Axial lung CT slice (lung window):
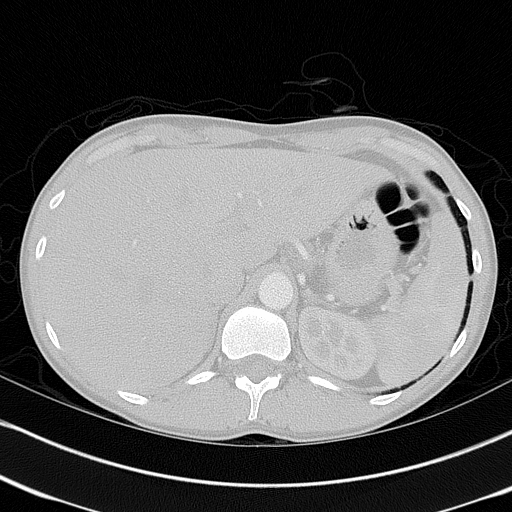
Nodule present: no